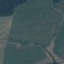
Land use / land cover: Pasture